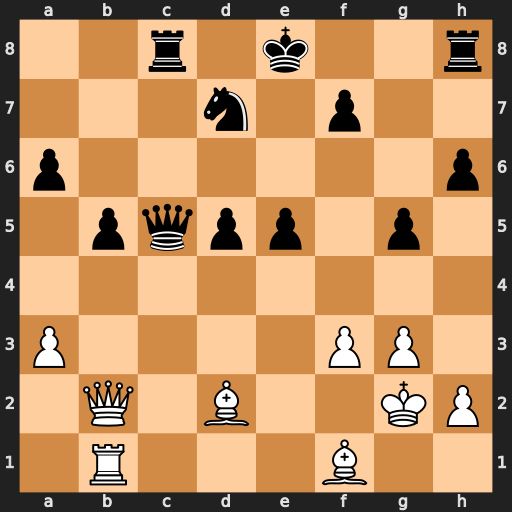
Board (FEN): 2r1k2r/3n1p2/p6p/1pqpp1p1/8/P4PP1/1Q1B2KP/1R3B2
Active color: w
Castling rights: k
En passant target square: -
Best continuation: Rc1 Qxc1 Bxc1